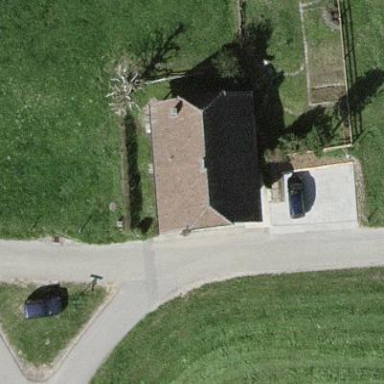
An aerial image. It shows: Simple house.